Question: I had generate the keys (developer.facebook.com) for my iOS application. I had integrate the fb sdk to my application, It can access only with my account. Other user cannot login. Is there any way to fix this issue?
Thanks for Advance
'''
Error - App Not Setup: The developers of this app have not set up this app properly for Facebook Login.
'''
Note: Below had attached the screenshots for your reference. I can't enable the general public option.

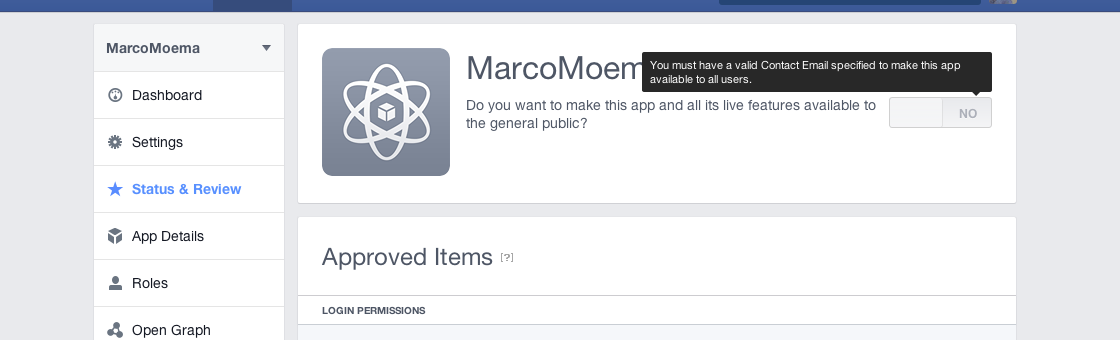
Answer: You must got to your developer account on Facebook. From there click on your app and go to 'Status & Review'. Then set 'Public' to 'YES'.
EDIT:
If hen trying to turn app public it asks for a 'contact email' go to the settings page for your app on face books developer site and type your email address into the contact email field and save the new settings.